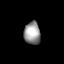
Tissue: lung
Cell type: Epithelial cells
Senescence score: 0.2198
Nuclear area (px): 360
Mean DAPI intensity: 152.172